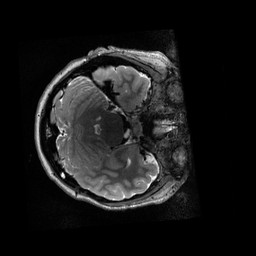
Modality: T2w
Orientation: axial
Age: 36
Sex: female
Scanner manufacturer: siemens
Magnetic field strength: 3 T
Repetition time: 3.2 s
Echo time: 0.564 s